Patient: sex M, age 62
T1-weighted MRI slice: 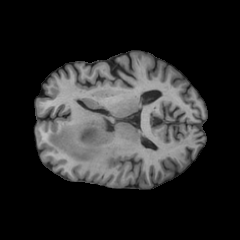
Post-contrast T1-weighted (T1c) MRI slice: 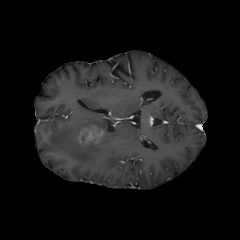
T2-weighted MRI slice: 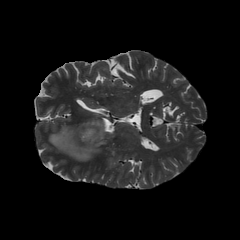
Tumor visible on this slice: yes
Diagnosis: Glioblastoma, IDH-wildtype
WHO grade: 4